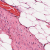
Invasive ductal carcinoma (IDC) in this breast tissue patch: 0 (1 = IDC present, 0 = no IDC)